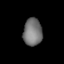
Tissue: lung
Cell type: Pericytes
Senescence score: 0.5701
Nuclear area (px): 507
Mean DAPI intensity: 116.509